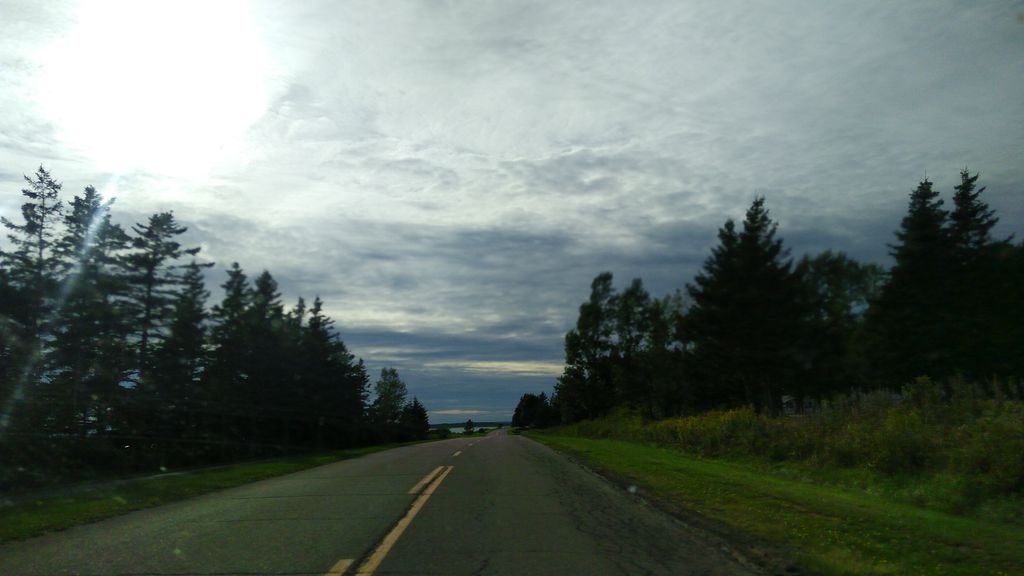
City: charlottetown